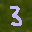
Label: 3